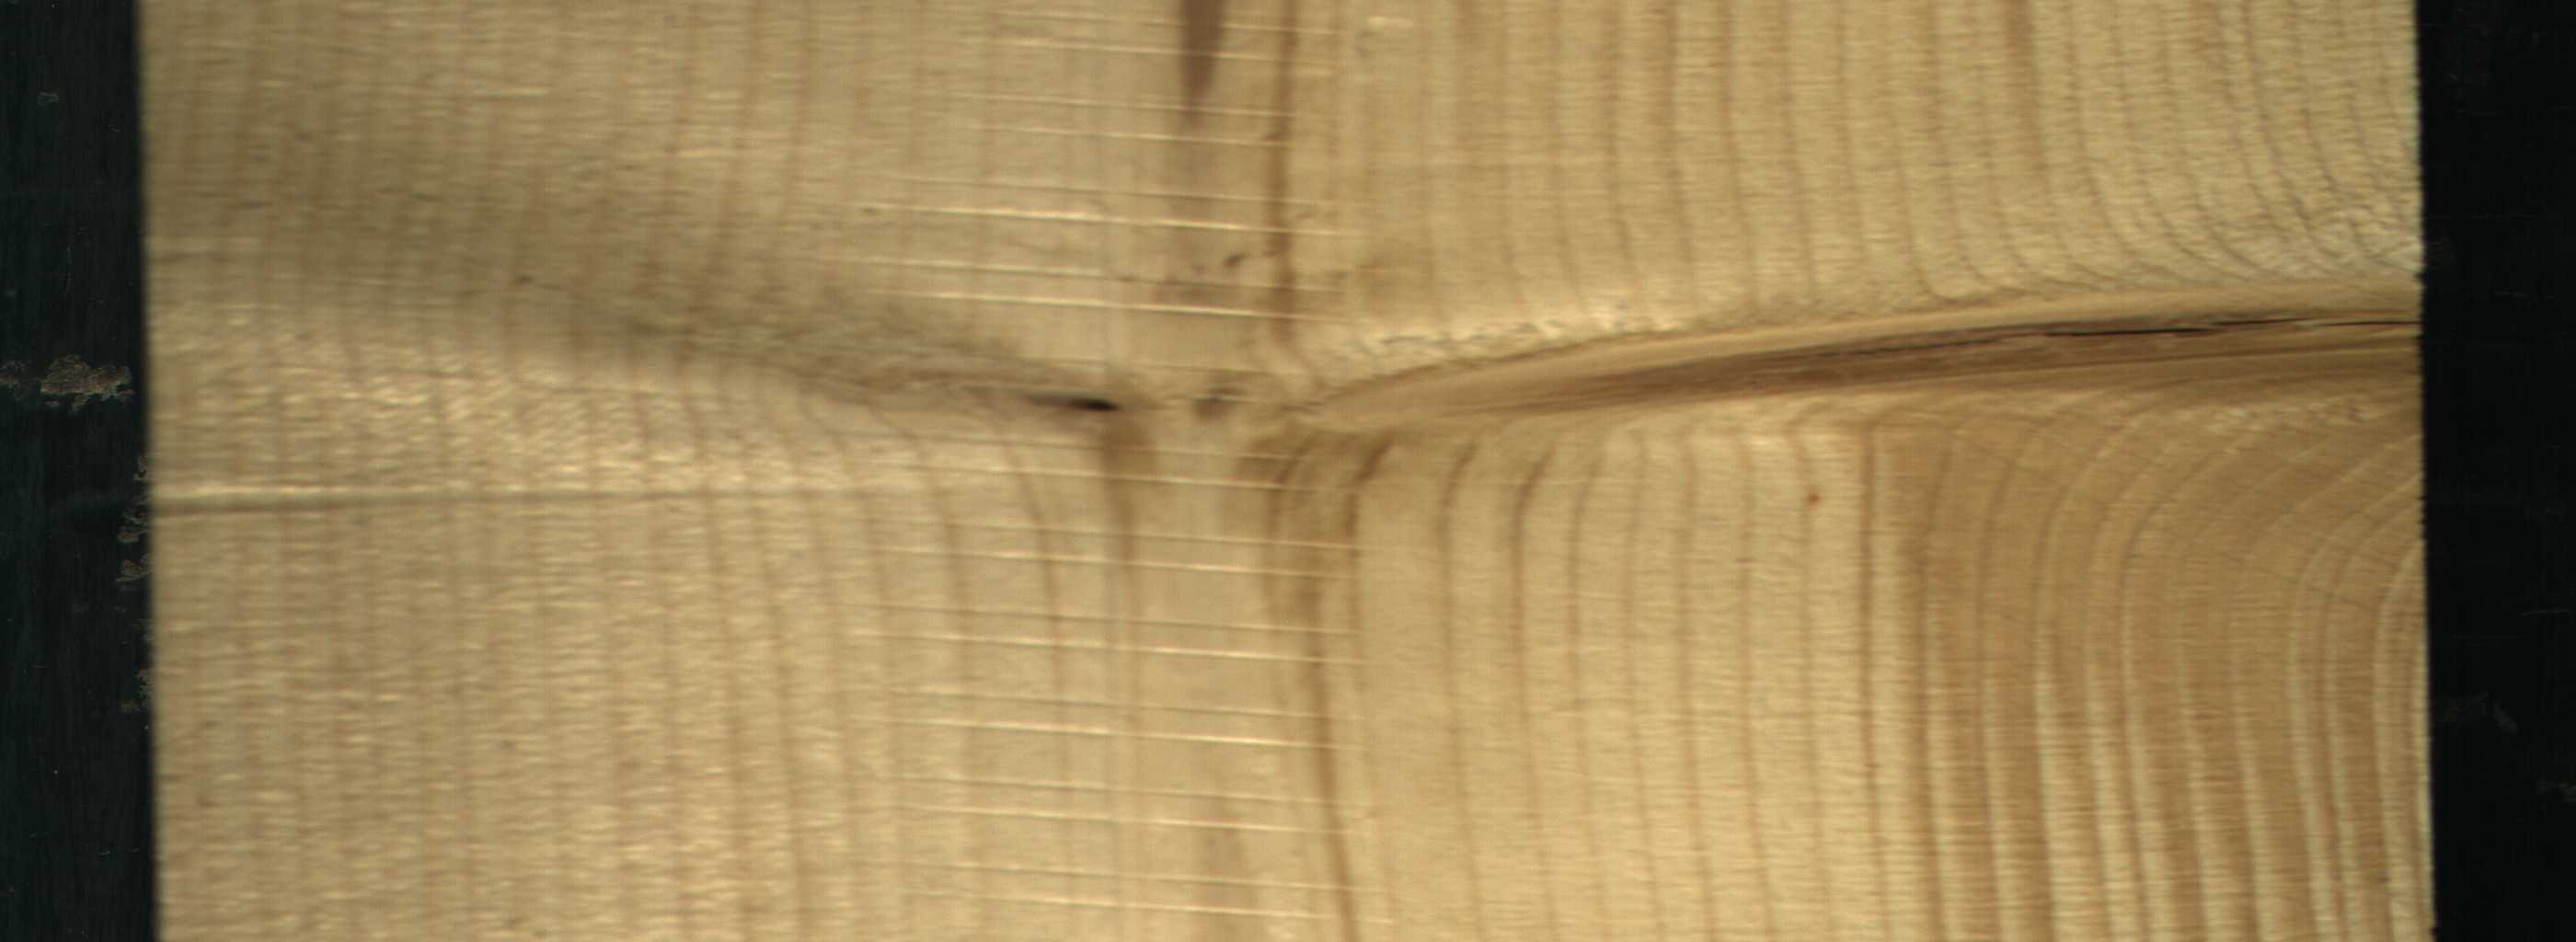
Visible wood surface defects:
Marrow
knot_with_crack
Dead_Knot